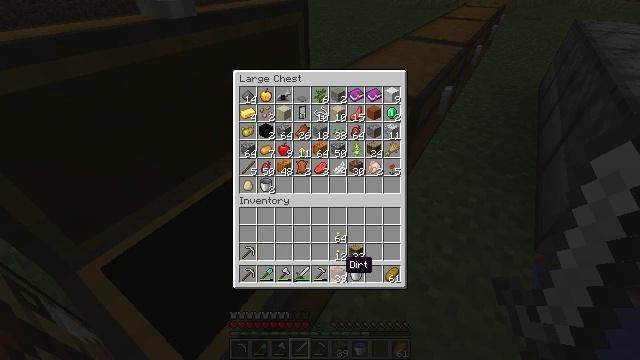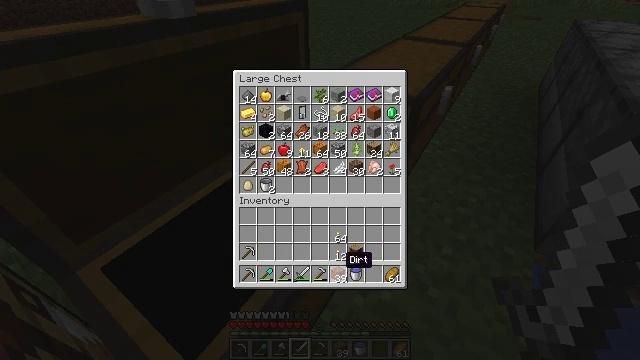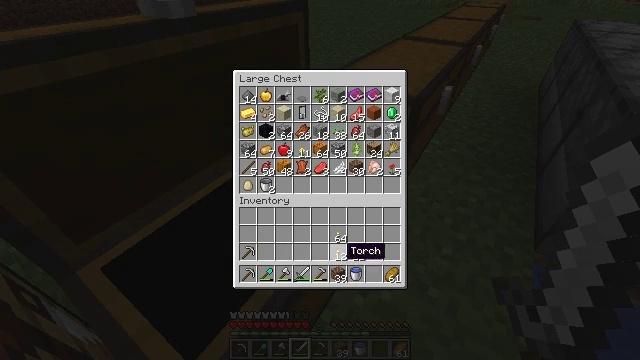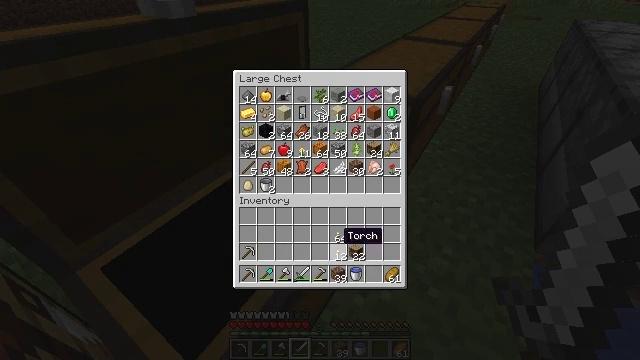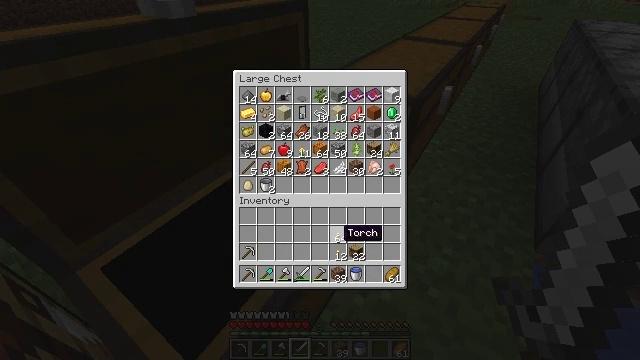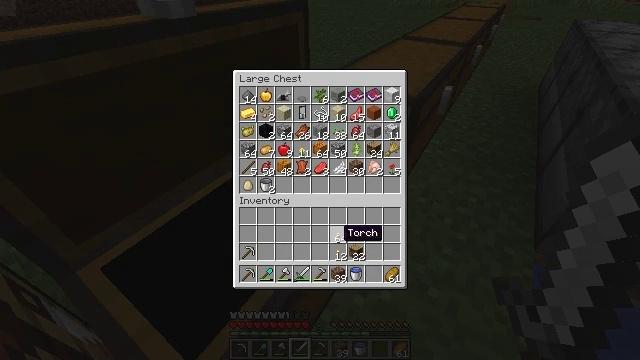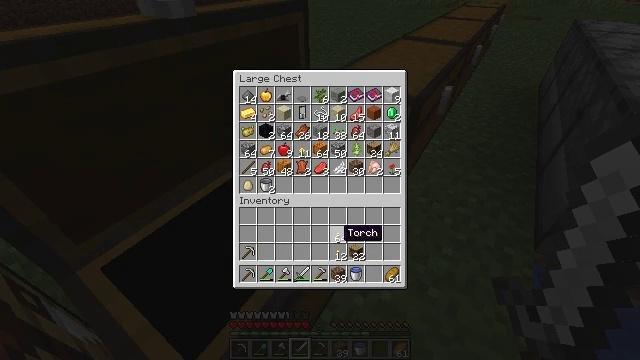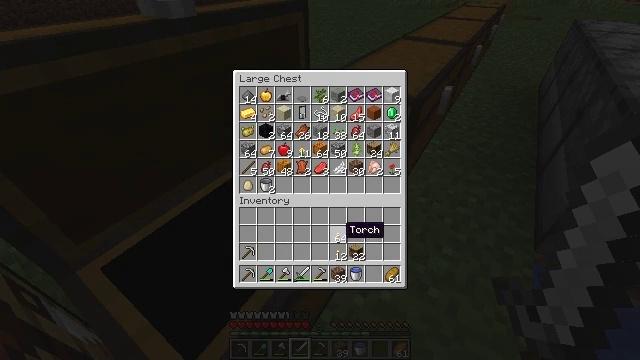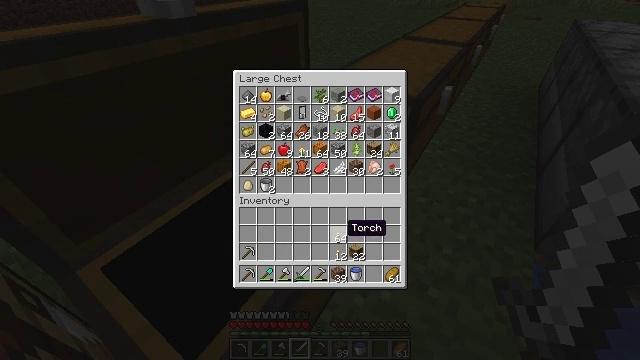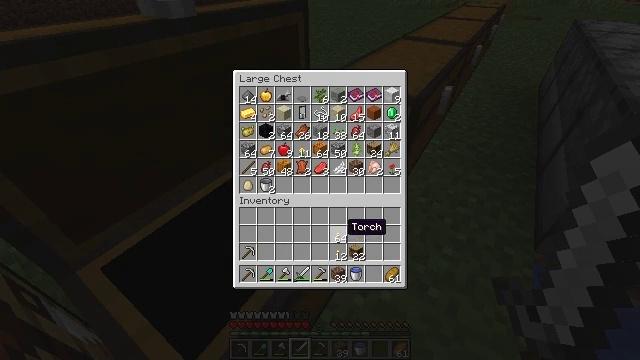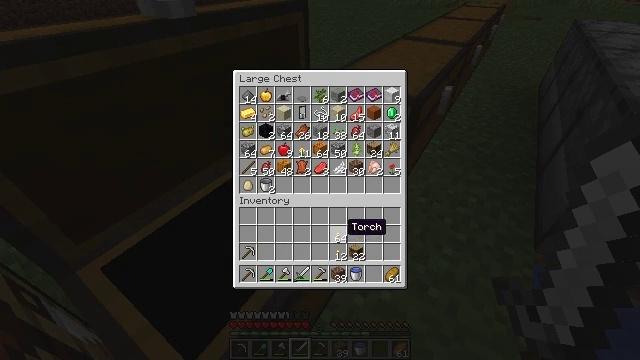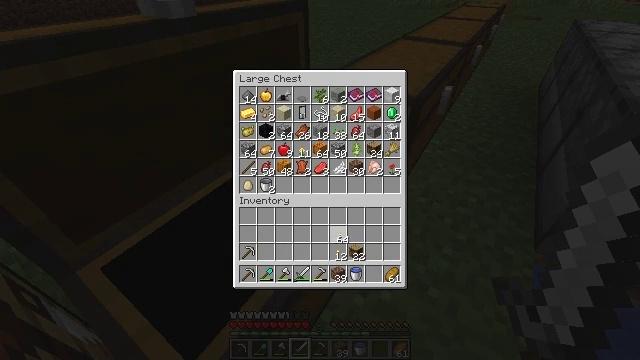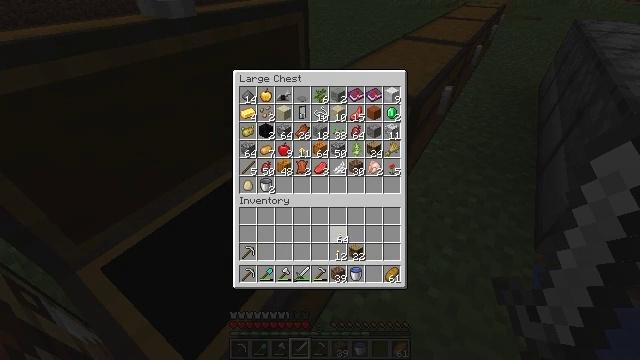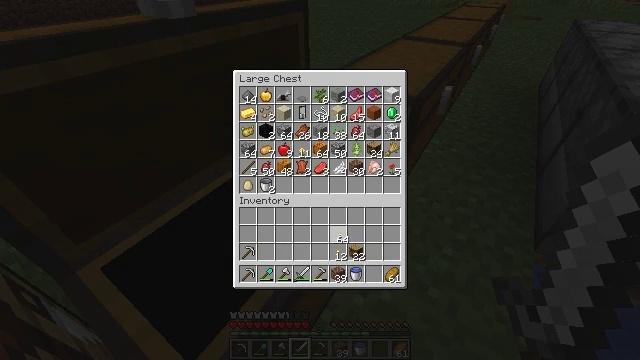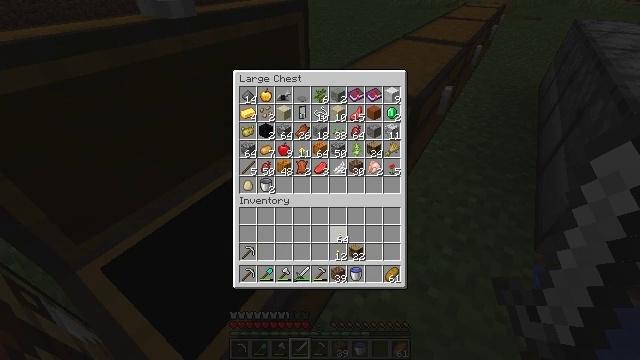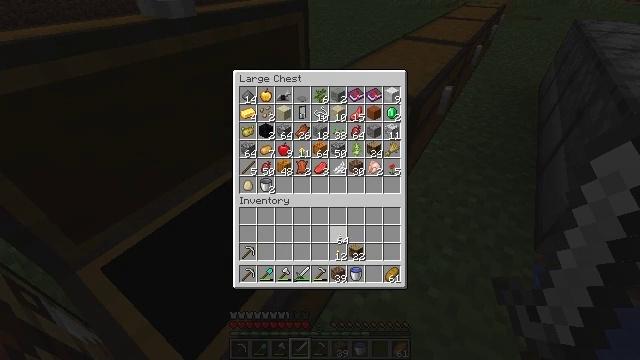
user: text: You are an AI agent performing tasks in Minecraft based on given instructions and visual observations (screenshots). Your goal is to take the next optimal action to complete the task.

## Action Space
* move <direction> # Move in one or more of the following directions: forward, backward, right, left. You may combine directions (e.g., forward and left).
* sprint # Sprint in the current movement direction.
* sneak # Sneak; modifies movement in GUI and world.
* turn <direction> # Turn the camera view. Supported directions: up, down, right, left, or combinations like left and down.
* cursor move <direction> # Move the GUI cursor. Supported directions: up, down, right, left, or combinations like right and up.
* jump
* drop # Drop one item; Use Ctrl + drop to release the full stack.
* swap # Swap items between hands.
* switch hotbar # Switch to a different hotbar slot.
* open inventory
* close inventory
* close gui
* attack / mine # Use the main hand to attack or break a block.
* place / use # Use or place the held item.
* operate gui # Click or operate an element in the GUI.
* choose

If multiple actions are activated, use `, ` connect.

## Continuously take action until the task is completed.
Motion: motion action
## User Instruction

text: Mine a hay block from the field.
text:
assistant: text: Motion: no_op
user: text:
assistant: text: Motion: cursor move up
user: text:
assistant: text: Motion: cursor move up
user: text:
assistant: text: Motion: no_op
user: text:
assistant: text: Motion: no_op
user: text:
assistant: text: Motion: no_op
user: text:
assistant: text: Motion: no_op
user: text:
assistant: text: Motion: no_op
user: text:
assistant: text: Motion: no_op
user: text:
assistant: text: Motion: no_op
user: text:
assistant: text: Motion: operate gui
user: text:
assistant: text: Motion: operate gui
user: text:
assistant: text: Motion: operate gui
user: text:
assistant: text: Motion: operate gui
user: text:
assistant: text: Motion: no_op
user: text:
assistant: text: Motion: cursor move down
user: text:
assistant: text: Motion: cursor move down
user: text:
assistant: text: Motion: no_op
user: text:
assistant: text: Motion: no_op
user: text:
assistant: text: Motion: no_op
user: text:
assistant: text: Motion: no_op
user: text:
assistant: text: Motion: no_op
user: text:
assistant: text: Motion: no_op
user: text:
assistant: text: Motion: no_op
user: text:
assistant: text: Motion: no_op
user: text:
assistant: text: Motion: no_op
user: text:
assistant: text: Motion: no_op
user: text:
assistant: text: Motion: no_op
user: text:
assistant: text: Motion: operate gui
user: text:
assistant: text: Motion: operate gui